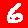
Digit: 6